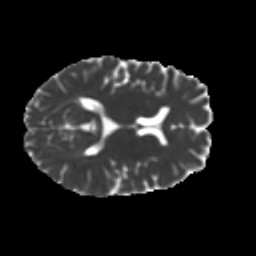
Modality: MD
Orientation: axial
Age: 25
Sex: female
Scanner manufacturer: ge
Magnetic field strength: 3 T
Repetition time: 7.8 s
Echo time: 0.0608 s